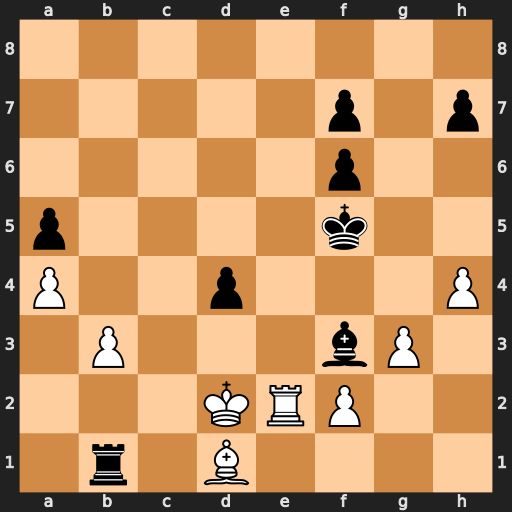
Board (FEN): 8/5p1p/5p2/p4k2/P2p3P/1P3bP1/3KRP2/1r1B4
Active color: w
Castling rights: -
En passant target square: -
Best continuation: Bc2+ Kg4 Bxb1